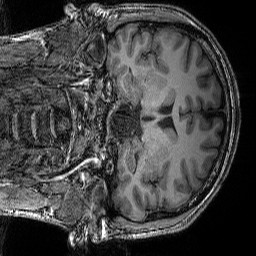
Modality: T1w
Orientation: coronal
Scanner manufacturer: siemens
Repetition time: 2.25 s
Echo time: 0.00418 s